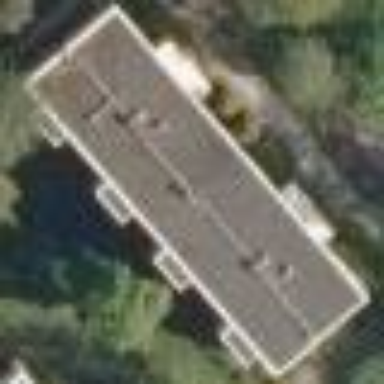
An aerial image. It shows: White apartment building with flat tar paper roof.